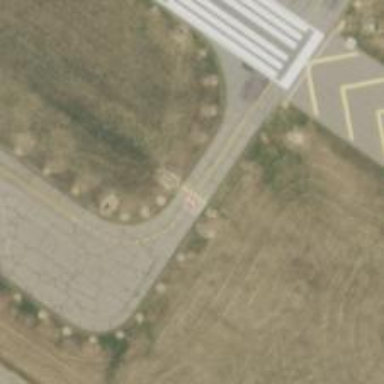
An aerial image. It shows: Image of taxiway at airport.